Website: walmart
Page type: account-selection
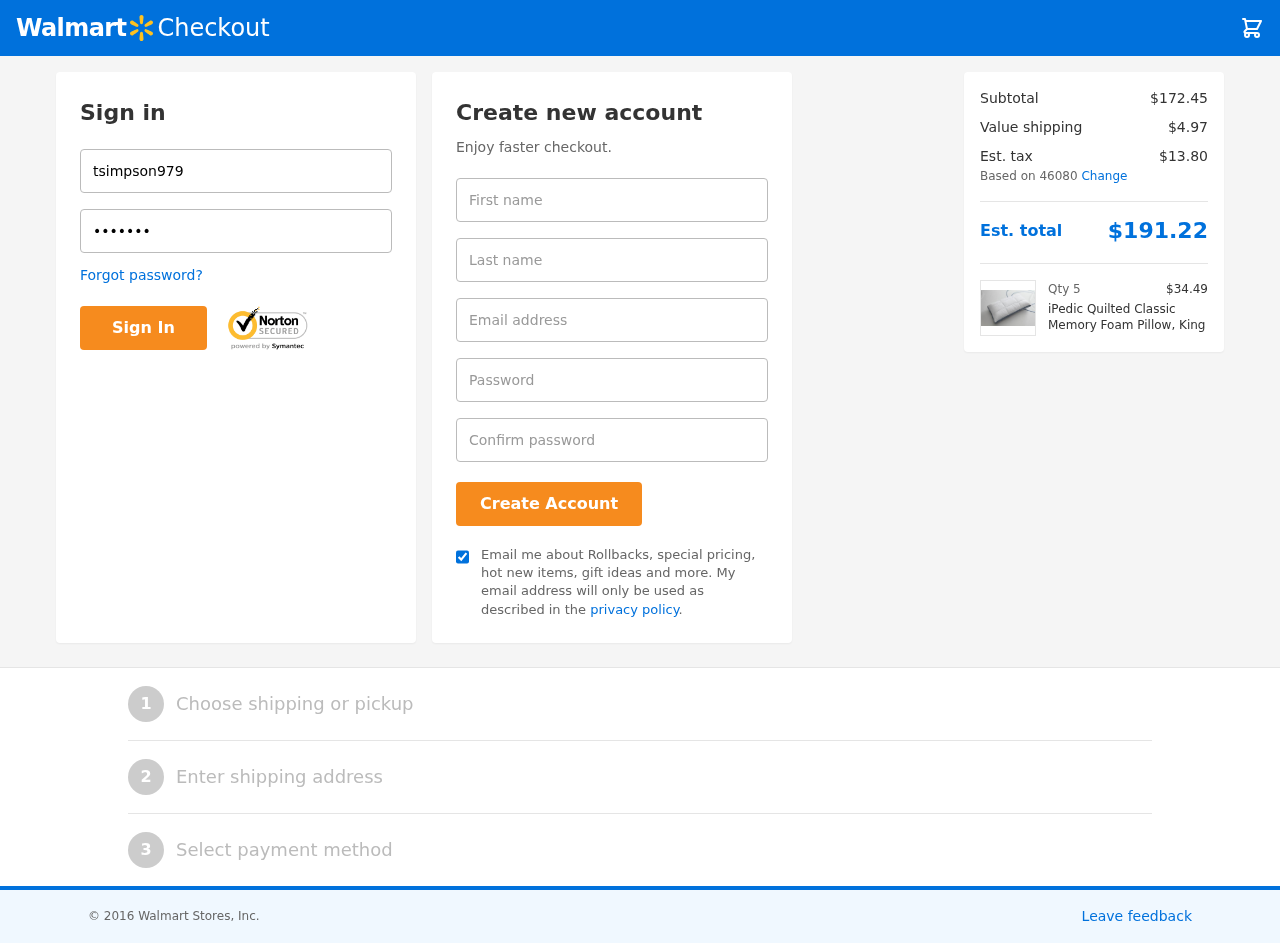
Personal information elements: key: PII_EMAIL
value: thomassimpson@yahoo.com
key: PII_FIRSTNAME
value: Thomas
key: PII_LASTNAME
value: Simpson
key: PII_LOGIN_USERNAME
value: tsimpson979
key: PII_POSTCODE
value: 46080
Product elements: key: PRODUCT1_NAME
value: iPedic Quilted Classic Memory Foam Pillow, King
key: PRODUCT1_PRICE
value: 34.49
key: PRODUCT1_QUANTITY
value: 5
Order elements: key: ORDER_SUBTOTAL
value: $172.45
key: ORDER_SHIPPING_COST
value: $4.97
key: ORDER_TAX
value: $13.80
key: ORDER_TOTAL
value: $191.22